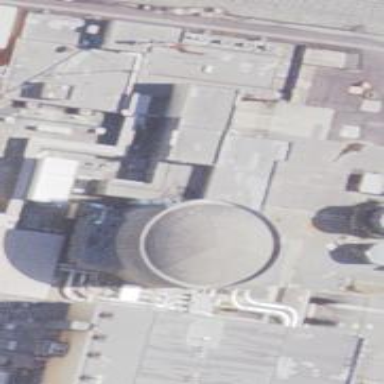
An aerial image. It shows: Nuclear power generator.